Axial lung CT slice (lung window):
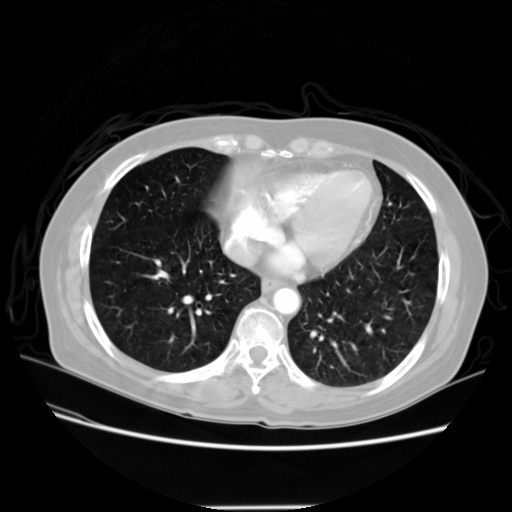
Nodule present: no